Question: Basically, I have a super simple metro app I'm working on at the moment. All it does at the moment is display a webcam video stream. All the relevant current code is below (capture is a CaptureElement defined in XAML, and mediaCapture is of type MediaCapture). The code works perfectly the first time I run the program in debug local system mode from VS 2012. I then close the app by dragging it from the top. However, the next time I go to run the program, my display driver crashes - from the Windows Event Viewer: "Display driver igfx stopped responding and has successfully recovered.". I'm new to doing any development in C#, so I'm not really sure where to begin looking for what's causing this. Any help would be appreciated, thanks.
'''
private async void init()
{
mediaCapture = new MediaCapture();
MediaCaptureInitializationSettings mc = new MediaCaptureInitializationSettings();
mc.StreamingCaptureMode = StreamingCaptureMode.Video;
await mediaCapture.InitializeAsync(mc);
capture.Source = mediaCapture;
await mediaCapture.StartPreviewAsync();
}
'''
Note: init() is called from the constructor of MainPage, the only page currently.
Note 2: Here's an error that pops up when I run it in the simulator (this error is from my regular desktop environment though (sorry for the poor quality). I'm using a Windows 7 machine I recently upgraded to Windows 8 RTM:
Note 3: The Windows built in Camera app works fine.
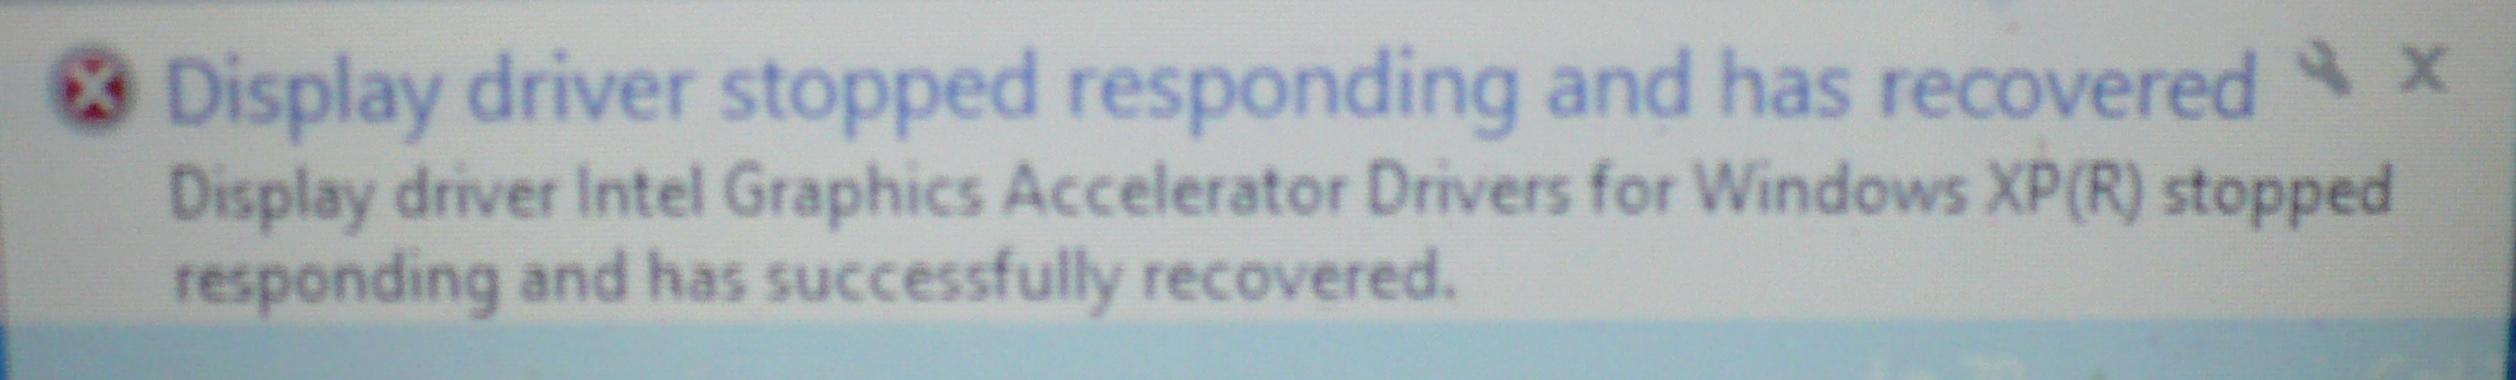
Answer: So, it turns out it was a silly mistake by myself. Hopefully if anyone else is doing the same thing though they can find this. What happened apparently is that when I closed the app, VS 2012 continued debugging. When I reopened the app (from the start menu) VS was still debugging the last run. This somehow led to the display driver crashing. If anyone wants to explain in more depth why this would happen, I'd be glad. I'll mark this as the correct answer after I'm certain that this was causing all the display driver crashes.